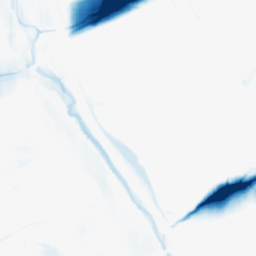
Category: morphological
Decomposition family: morphological_ellipse
Decomposition parameters: operation: closing
width: 50
height: 5
Upsampling method: sinc_hamming
Upsampling parameters: scale: 2
kernel_size: 4
Upsampling scale: 2